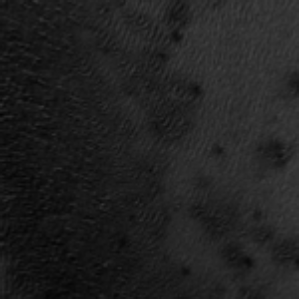
Label: frost